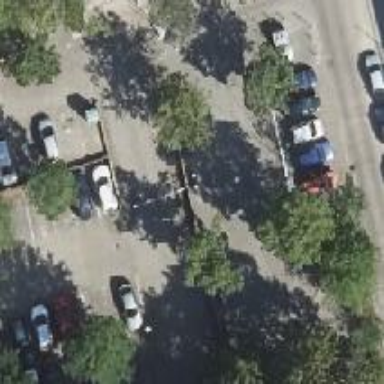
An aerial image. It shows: Parking aisle designated as service road.